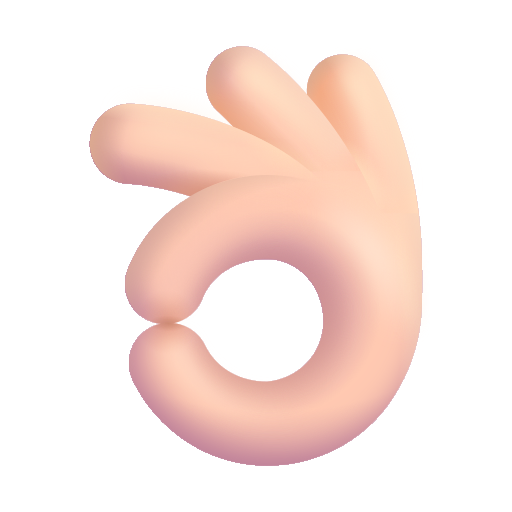
ok hand color light